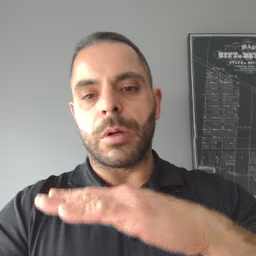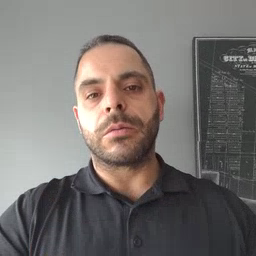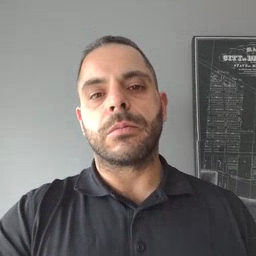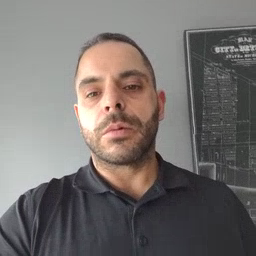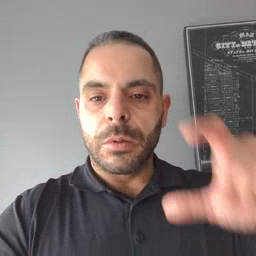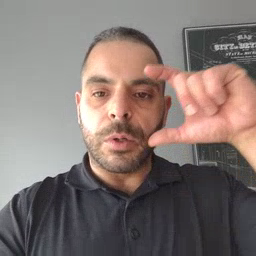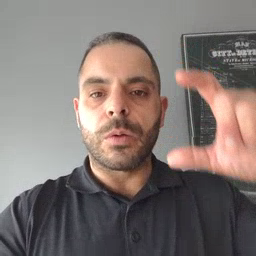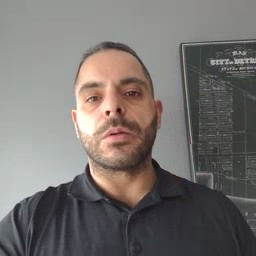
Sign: moon